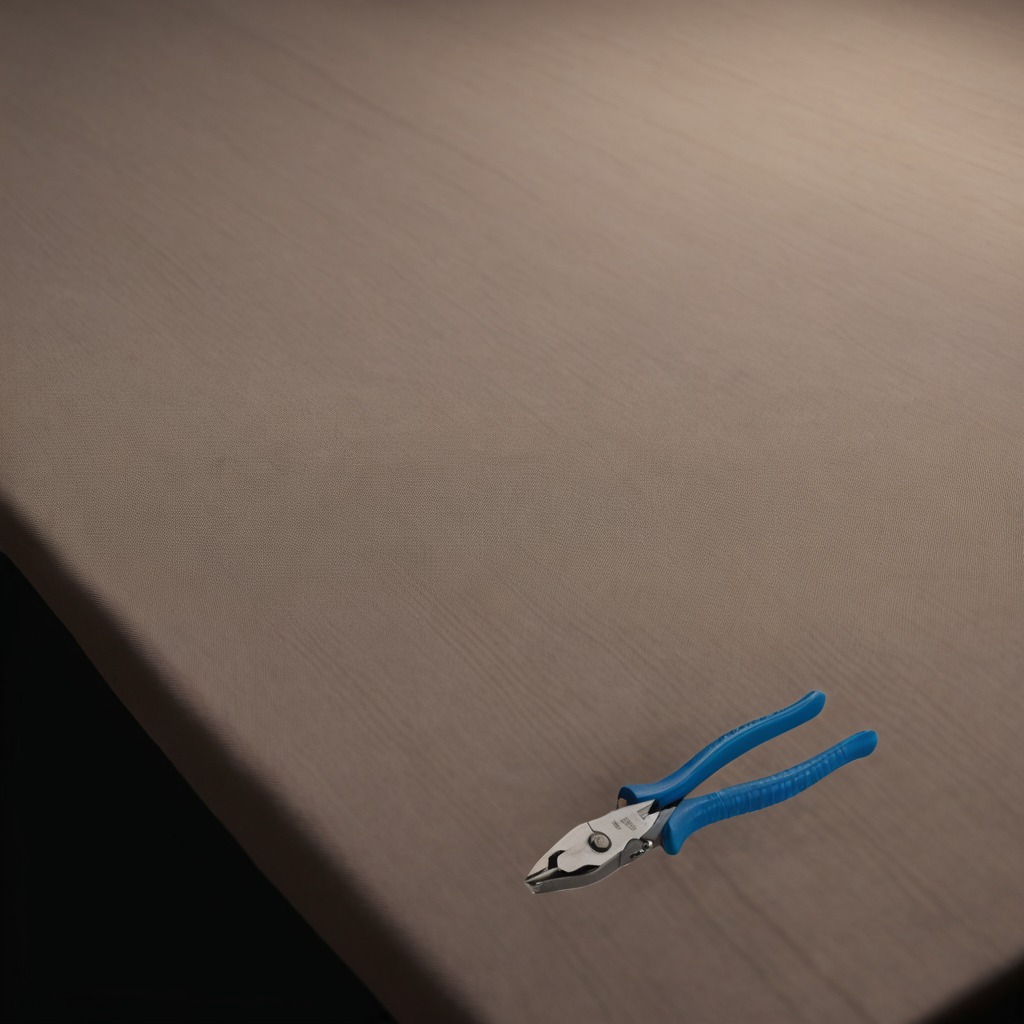
A plier lying on the wooden table.